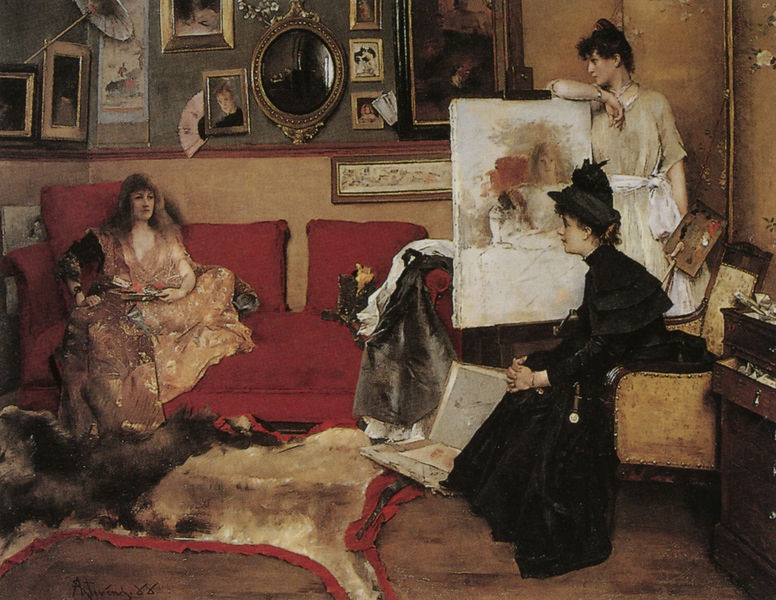
Titel: Im Atelier
Künstler: Alfred Stevens
Standort: New York
Institution: The Metropolitan Museum of Art
Schlagwörter: feder, gemälde, weiß, frauen, grün, impressionismus, mädchen, sitzen, blume, braun, damen, frau, geste, haar, holz, hut, kleid, kleider, raum, renoir, schmuck, schwarz, skizze, stuhl, stützen, zeichnung, zimmer, dame, rot, schirm, tuch, fächer, haube, malerei, teppich, wand, arm, arme, band, falten, kleidung, rahmen, stehen, bild, bildnis, hände, innenraum, portrait, porträt, signatur, spiegel, öl, spiegelung, boden, gold, haare, interieur, mantel, sessel, stoff, drei, familie, kind, saum, england, rosa, rund, fell, schürze, schrift, bilder, bilderrahmen, kommode, sofa, modell, lehne, fußboden, parkett, studie, farben, farbe, kuh, rind, bank, rand, ölgemälde, chair, hat, kissen, red, white, women, armchair, black, carpet, chairs, dress, grazien, interior, jugendstil, painting, robe, room, salon, sitting, three, woman, diele, atelier, maler, malerin, manet, muse, paravent, staffelei, uhr, mirror, pictures, rug, schublade, couch, klimt, kled, foto, fotografie, fotorealismus, truhe, hängen, buch, zettel, künstler, leinwand, allegorie, entwurf, kunst, künstlerin, palette, pinsel, modelle, kasten, verziert, griffe, besuch, uhrkette, mappe, taschenuhr, chaiselongue, impressionism, bonnet, fin de siecle, model, anordnung, frames, studio, and, art, artist, gallery, painter, impressionist, umrandet, tapette, canvas, bold, hanging, bilderwand, lange, rüschens, sofe, chiselonge, dussboden, gesellschaftsstudie, gesen, neugierug, pitze, sitzeh, tirfell, wandbespannungw, photos, fan, piano, cushions, drawer, damengespräch, akt mit fell, hide, portärts, deawer, 사람, 초상화, 액자, 거울, 카페트, 실내, 소파, 쿠션